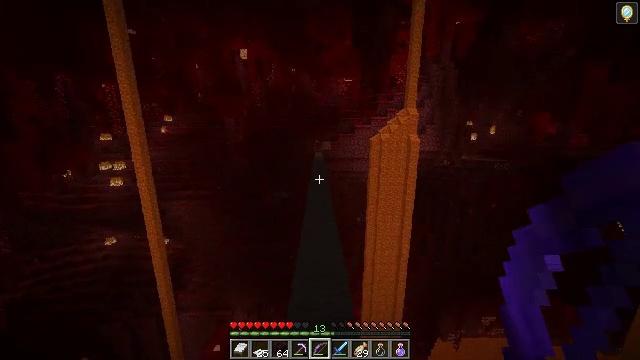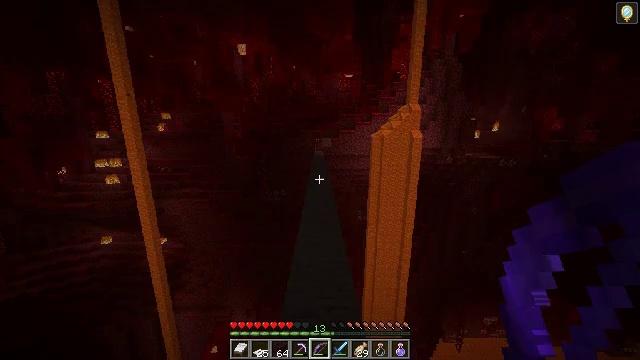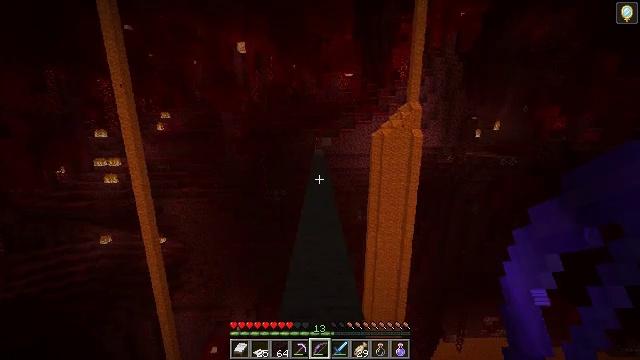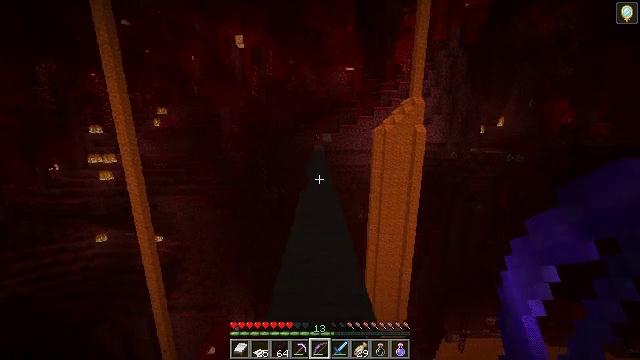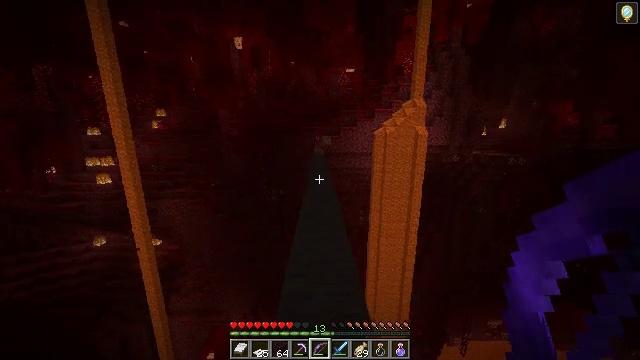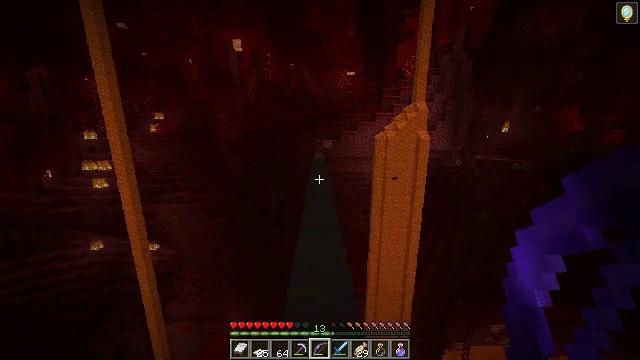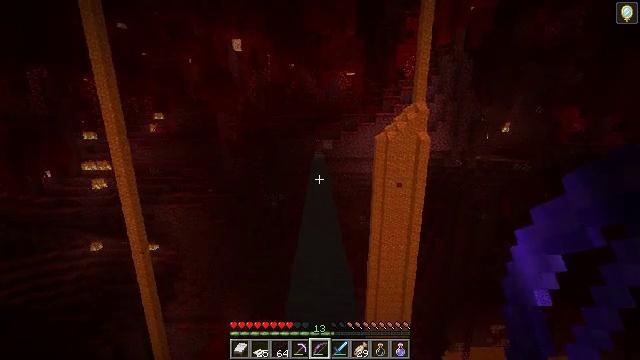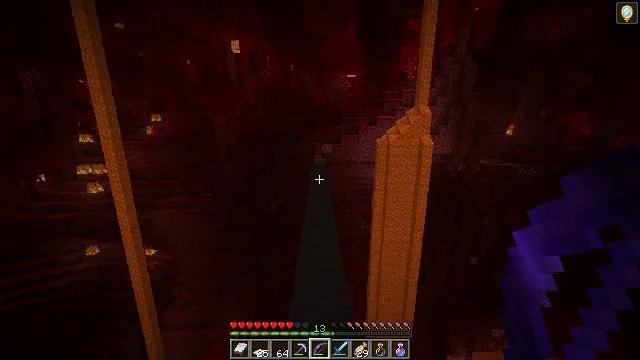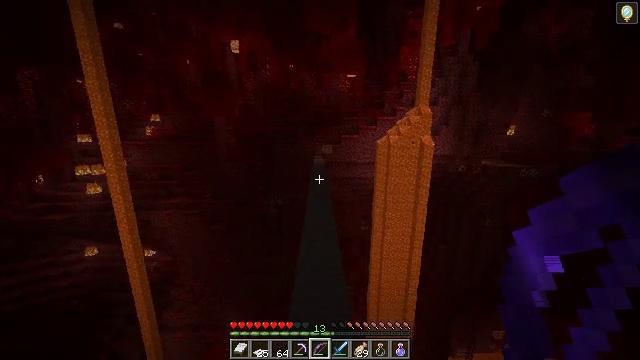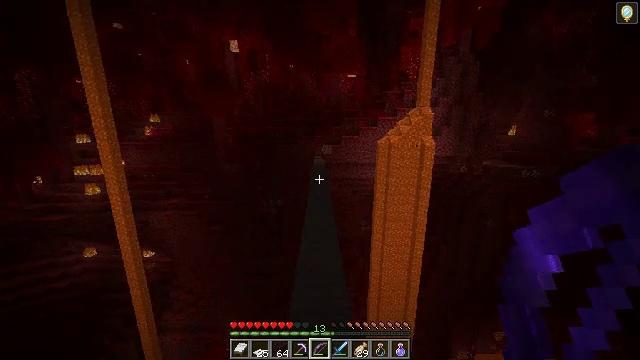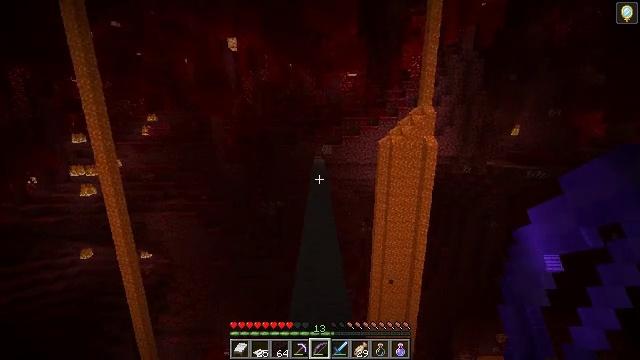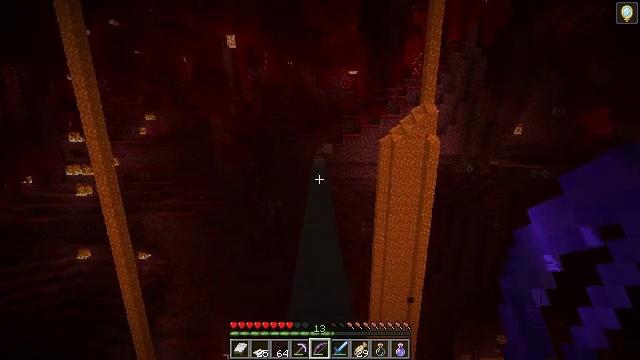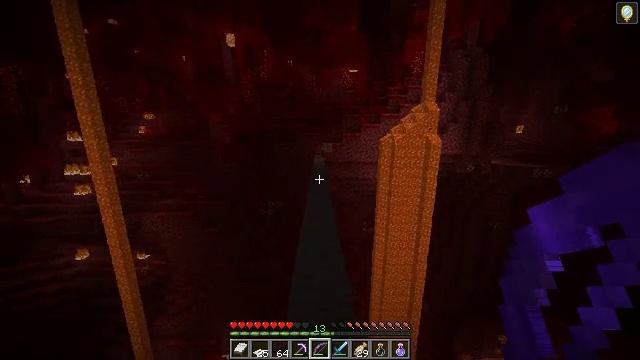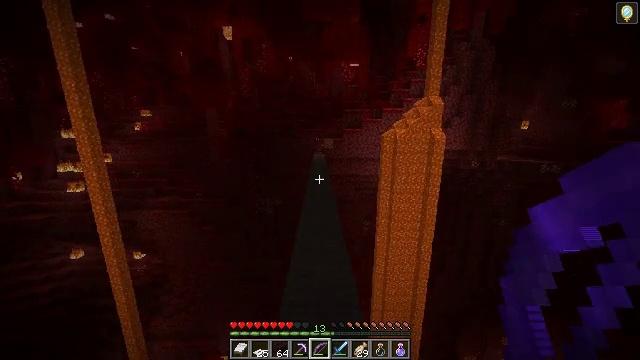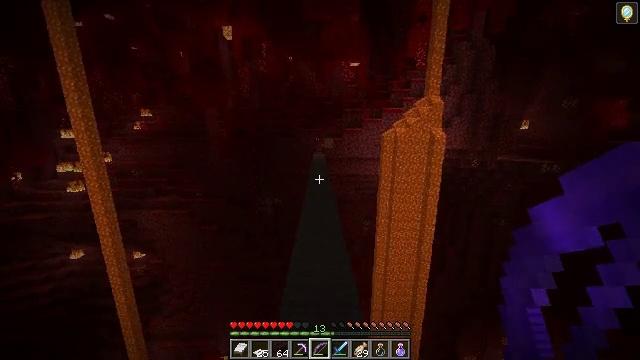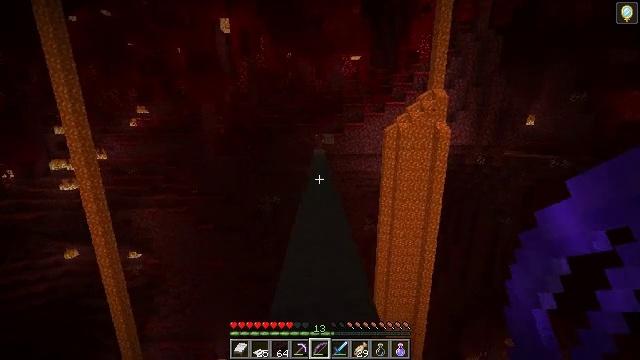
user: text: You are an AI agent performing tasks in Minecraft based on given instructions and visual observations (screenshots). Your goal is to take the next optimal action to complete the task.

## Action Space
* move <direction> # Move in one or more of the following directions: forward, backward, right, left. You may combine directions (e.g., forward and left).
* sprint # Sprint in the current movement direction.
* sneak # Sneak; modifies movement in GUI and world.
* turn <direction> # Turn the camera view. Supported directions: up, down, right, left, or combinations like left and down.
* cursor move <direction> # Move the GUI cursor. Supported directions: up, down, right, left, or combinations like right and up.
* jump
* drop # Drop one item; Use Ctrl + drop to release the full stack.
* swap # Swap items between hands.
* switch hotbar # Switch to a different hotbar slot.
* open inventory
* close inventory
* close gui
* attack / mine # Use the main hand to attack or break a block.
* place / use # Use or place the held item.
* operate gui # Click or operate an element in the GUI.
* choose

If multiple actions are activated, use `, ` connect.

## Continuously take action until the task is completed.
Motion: motion action
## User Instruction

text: Combine nether bricks to craft a nether brick slab.
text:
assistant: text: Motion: move forward, jump
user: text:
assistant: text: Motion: move forward, jump
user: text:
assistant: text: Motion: move forward, jump
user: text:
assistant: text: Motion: move forward, jump
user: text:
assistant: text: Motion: move forward, jump
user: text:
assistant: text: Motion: move forward, jump
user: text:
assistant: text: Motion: move forward, jump
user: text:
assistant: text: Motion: move forward, jump
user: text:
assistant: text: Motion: move forward, jump
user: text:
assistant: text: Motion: move forward, jump
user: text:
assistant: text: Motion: move forward, jump
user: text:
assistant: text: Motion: move forward, jump
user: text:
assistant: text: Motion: move forward, jump
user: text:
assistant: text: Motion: move forward, jump
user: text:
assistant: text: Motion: move forward, jump
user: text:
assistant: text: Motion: move forward, jump
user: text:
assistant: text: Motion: move forward, jump
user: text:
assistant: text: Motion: move forward, jump
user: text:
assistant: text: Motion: move forward, jump
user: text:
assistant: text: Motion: move forward, jump
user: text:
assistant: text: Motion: move forward, jump
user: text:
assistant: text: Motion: move forward, jump
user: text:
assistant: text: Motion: move forward, jump
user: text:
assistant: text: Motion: move forward, jump
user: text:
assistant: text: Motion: move forward, jump
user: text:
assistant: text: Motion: move forward, jump
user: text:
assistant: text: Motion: move forward, jump
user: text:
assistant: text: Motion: move forward, jump
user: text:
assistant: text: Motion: move forward, jump
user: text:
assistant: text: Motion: move forward, jump